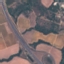
Label: Highway